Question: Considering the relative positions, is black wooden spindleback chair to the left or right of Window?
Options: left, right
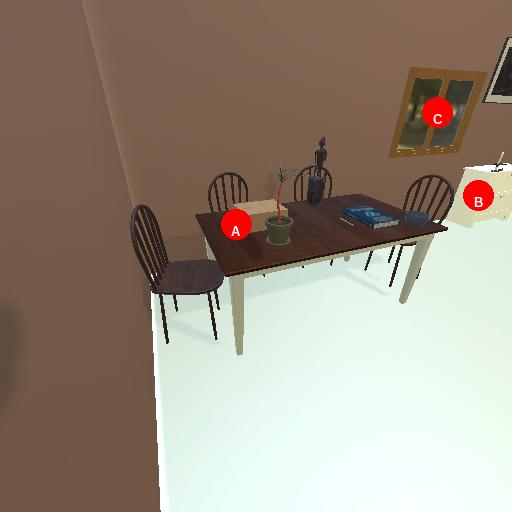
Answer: left